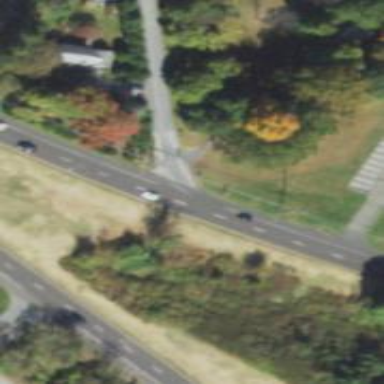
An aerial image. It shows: Trunk highway.